Field crop: maize
Growth stage: 2
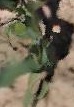
Species: maize